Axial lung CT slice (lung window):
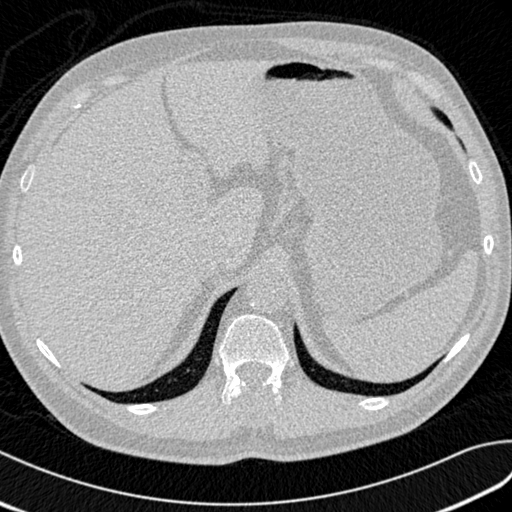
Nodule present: no